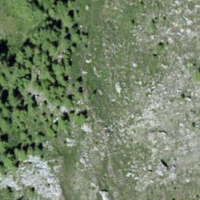
EUNIS habitat code: 26
Species observed at this site:
Jacobaea incana